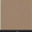
Piece: xx